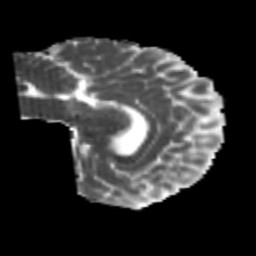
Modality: MD
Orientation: sagittal
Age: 20
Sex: female
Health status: healthy
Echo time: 0.074 s